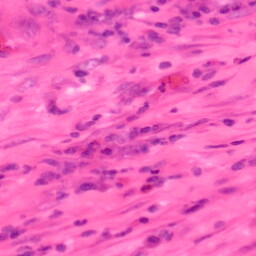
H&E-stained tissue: Colon